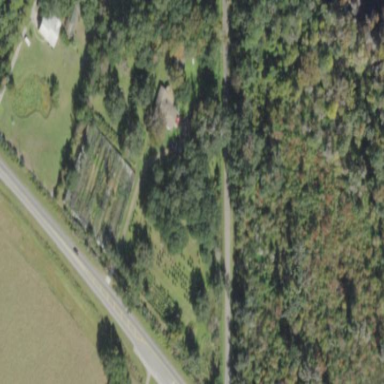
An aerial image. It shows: Plant nursery cultivating trees.